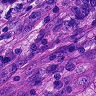
Metastatic tissue present: yes